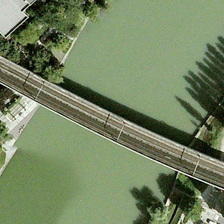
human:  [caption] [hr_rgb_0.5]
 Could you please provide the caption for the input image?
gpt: many green trees are in two sides of a green river with a bridge above it .

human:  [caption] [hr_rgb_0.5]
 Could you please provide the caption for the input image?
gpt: many green trees are in two sides of a green river with a bridge above it .

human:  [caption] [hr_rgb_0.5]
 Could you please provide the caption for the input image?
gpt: many green trees are in two sides of a green river with a bridge above it .

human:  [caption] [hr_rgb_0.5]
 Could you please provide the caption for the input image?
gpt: many green trees are in two sides of a green river with a bridge above it .

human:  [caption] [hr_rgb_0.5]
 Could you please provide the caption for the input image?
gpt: many green trees are in two sides of a green river with a bridge above it .